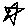
Label: star